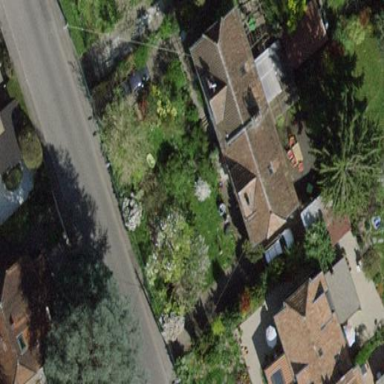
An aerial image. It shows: Garden enclosed by fence.